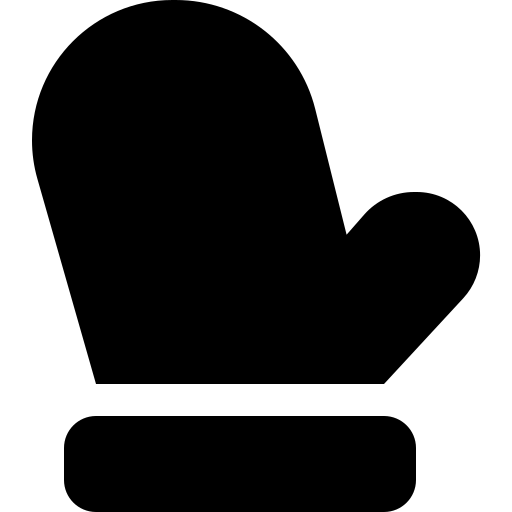
Tags: icon, FontAwesome, fa-icon, solid, mitten